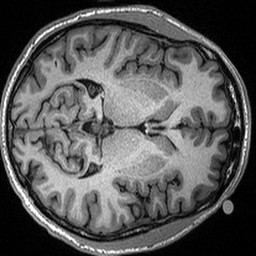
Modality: T1w
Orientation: axial
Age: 31
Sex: male